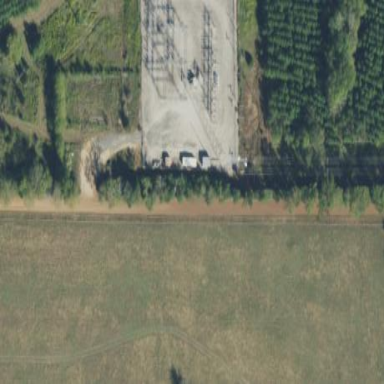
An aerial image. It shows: Distribution substation surrounded by fence.